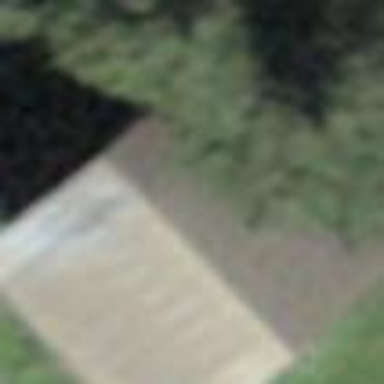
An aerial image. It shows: Barn.